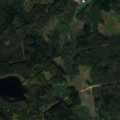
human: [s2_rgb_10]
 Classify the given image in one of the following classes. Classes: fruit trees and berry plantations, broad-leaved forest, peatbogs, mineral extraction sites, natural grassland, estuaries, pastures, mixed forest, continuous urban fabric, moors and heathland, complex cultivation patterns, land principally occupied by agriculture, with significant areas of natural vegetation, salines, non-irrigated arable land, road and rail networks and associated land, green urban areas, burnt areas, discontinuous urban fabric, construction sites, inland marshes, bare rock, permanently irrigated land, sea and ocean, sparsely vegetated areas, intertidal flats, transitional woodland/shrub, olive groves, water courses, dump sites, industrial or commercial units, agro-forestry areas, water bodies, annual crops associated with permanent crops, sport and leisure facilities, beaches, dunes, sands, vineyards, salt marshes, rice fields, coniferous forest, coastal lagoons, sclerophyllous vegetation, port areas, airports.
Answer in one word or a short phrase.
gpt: coniferous forest, transitional woodland/shrub, water bodies